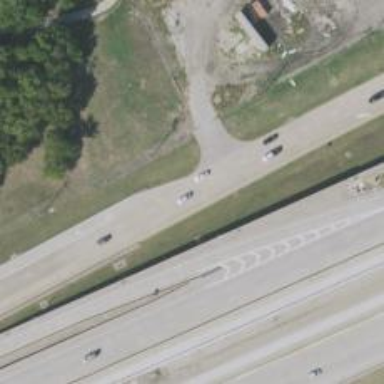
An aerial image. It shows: Secondary road with frontage road.